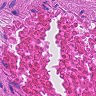
Metastatic tissue present: no